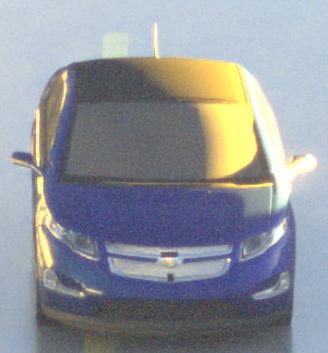
Make: Chevrolet
Model: Volt
Detailed model: Volt
Model produced from: 2011/11
Model produced until: 2014/08
Doors: 5
Color: blue
Road condition: wet road
Daytime: sunrise or sunset
Contrast: high contrast